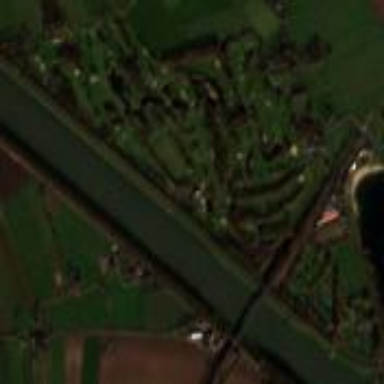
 perfect for leisure and sports enthusiasts."